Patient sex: M
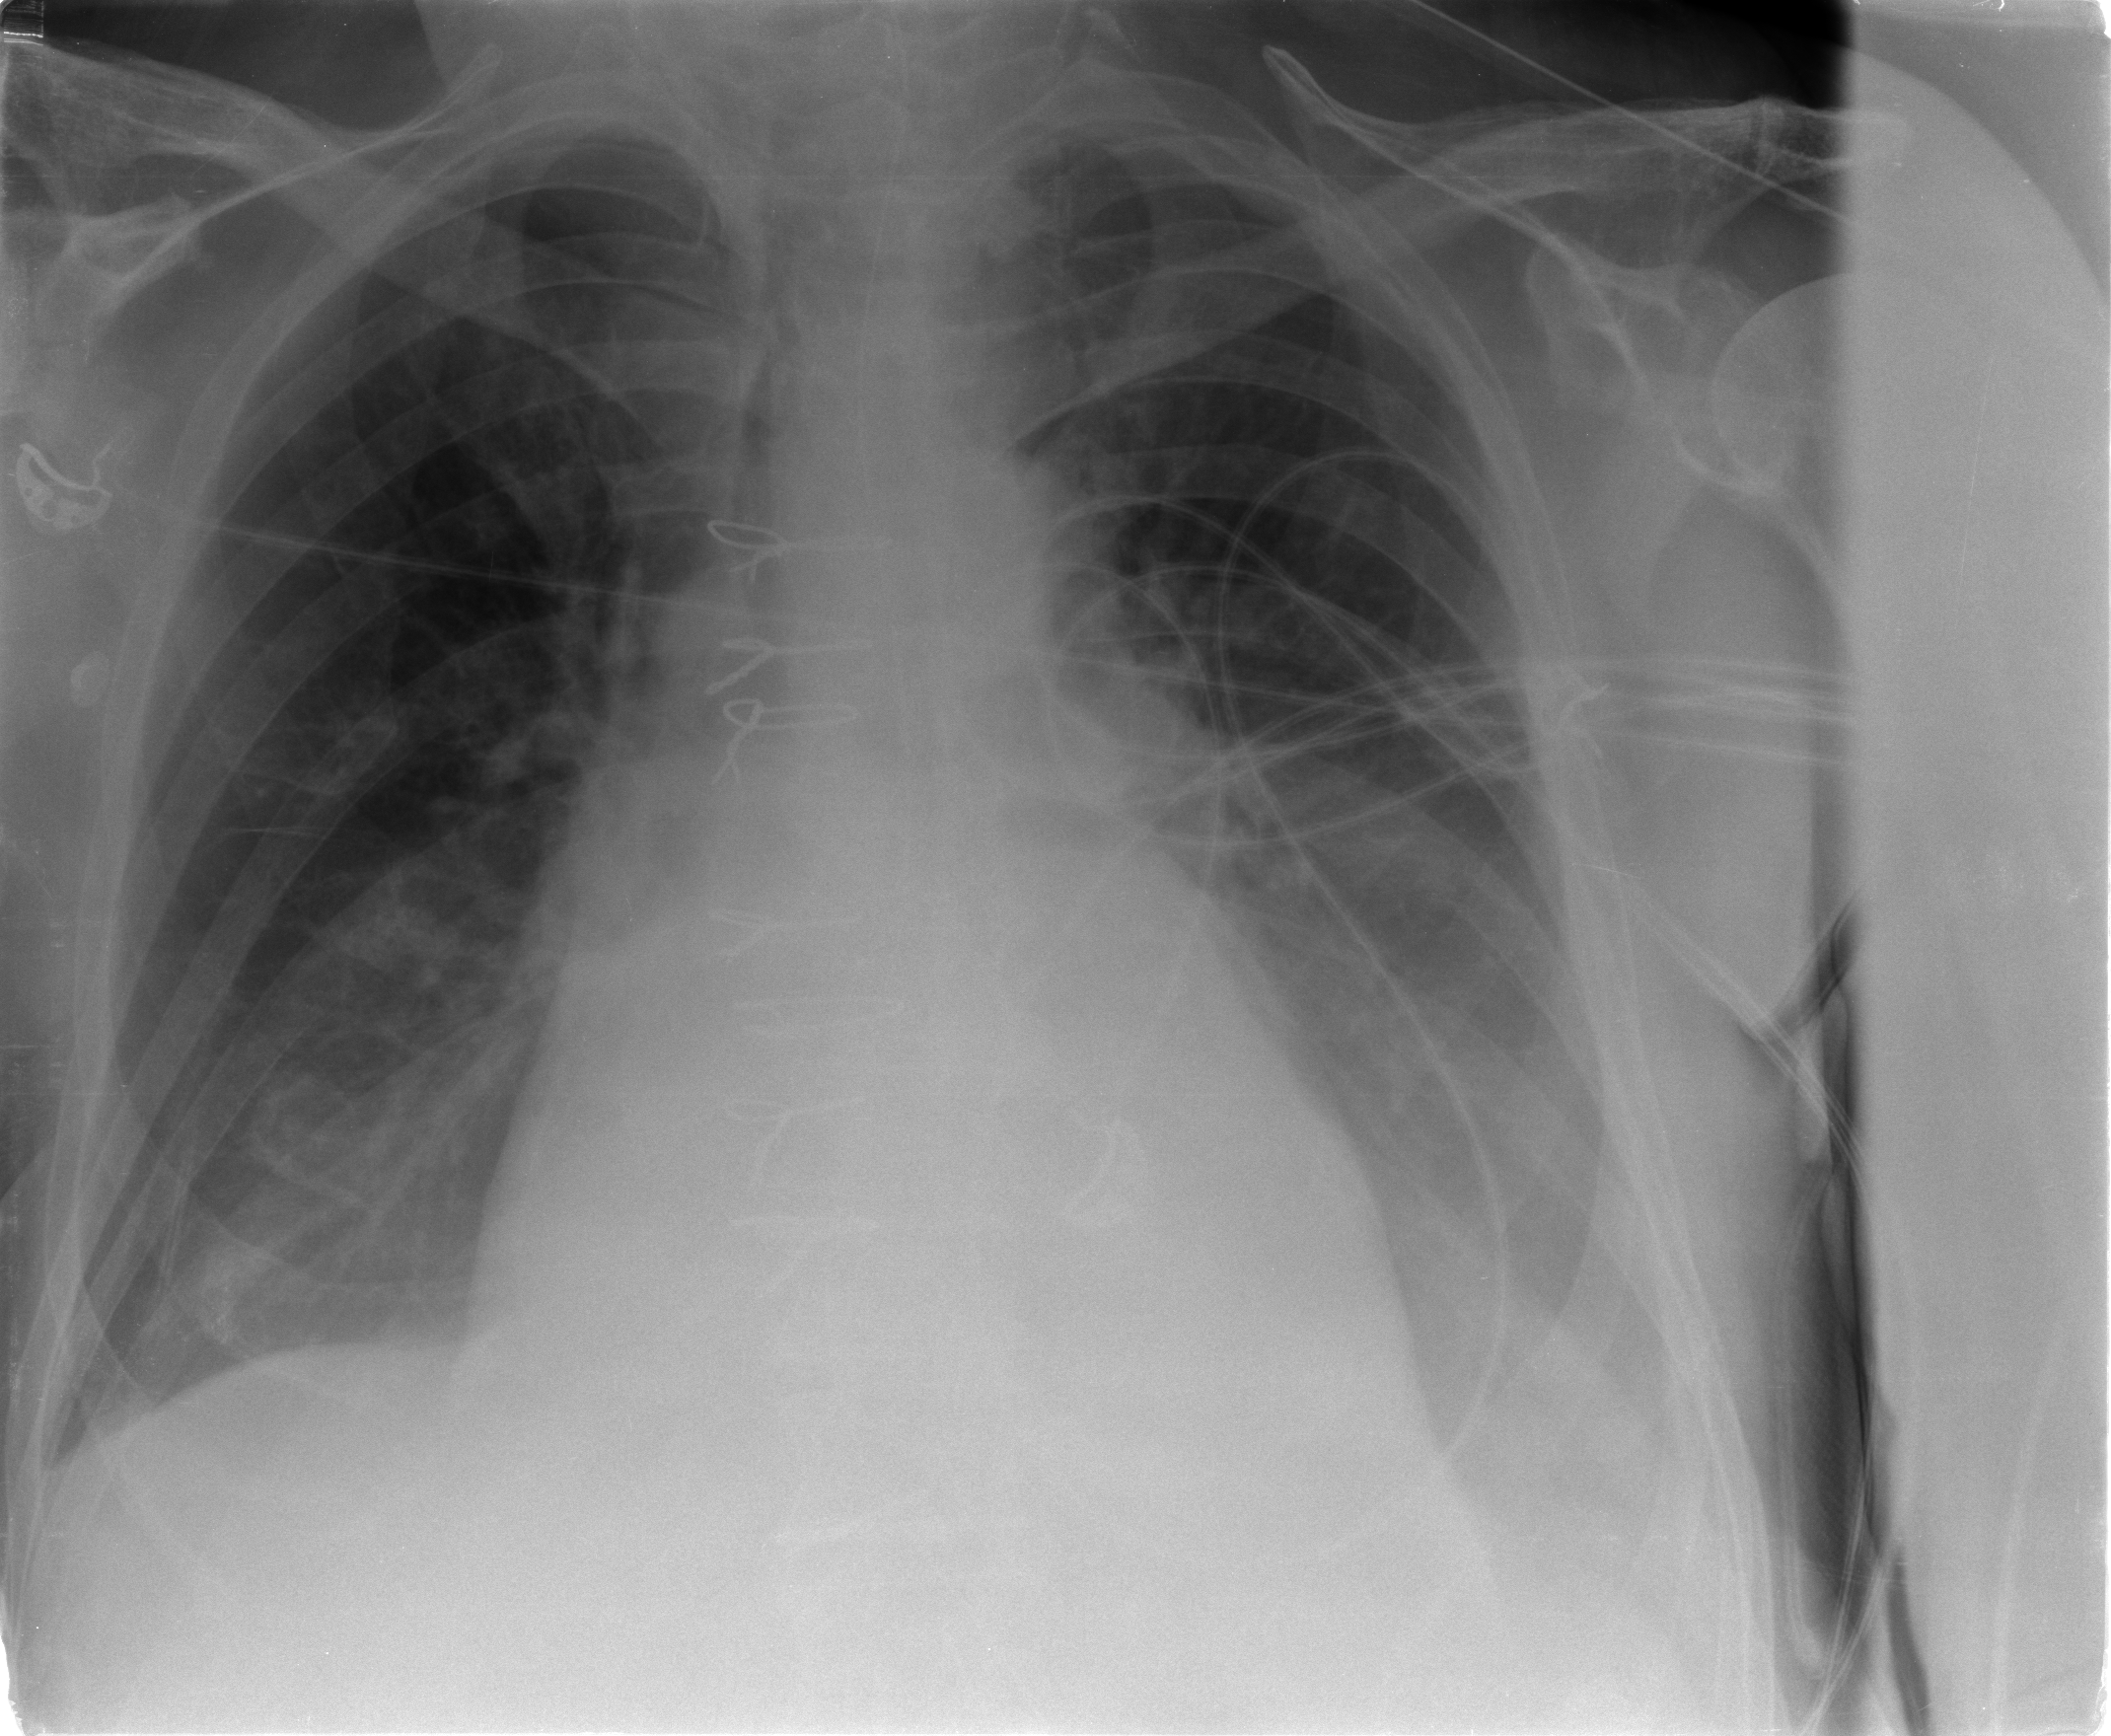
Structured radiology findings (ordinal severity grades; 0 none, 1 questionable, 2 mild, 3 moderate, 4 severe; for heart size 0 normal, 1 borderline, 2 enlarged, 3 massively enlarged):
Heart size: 2
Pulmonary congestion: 2
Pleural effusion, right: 2
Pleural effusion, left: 2
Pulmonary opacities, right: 0
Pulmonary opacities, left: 0
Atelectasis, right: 2
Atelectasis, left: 2